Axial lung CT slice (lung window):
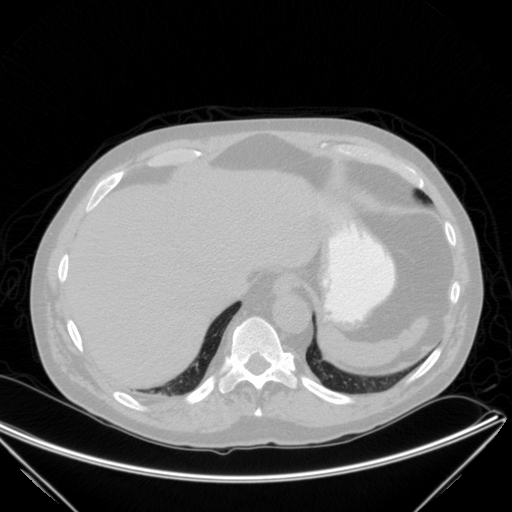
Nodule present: no